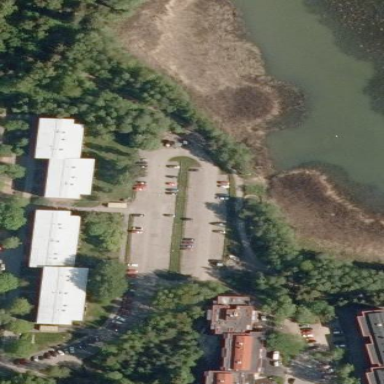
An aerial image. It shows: Parking area with surface.